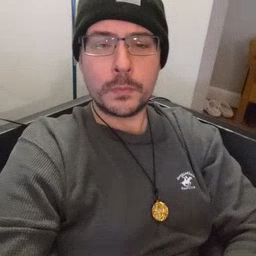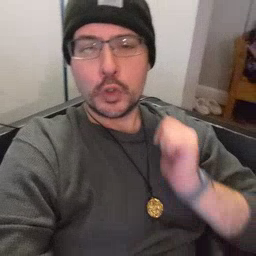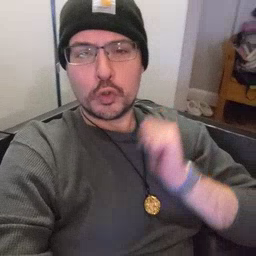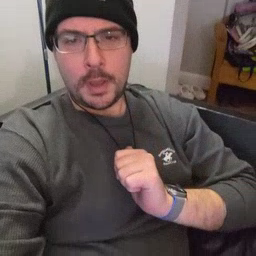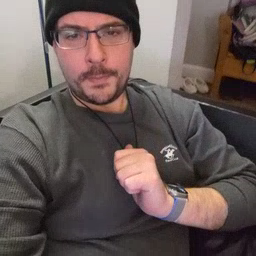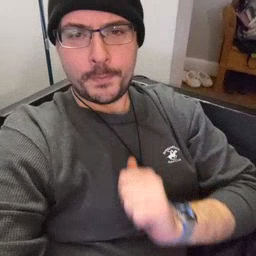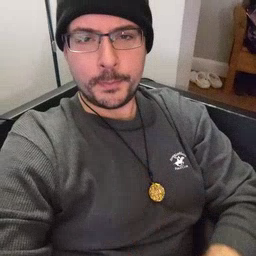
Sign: jacket